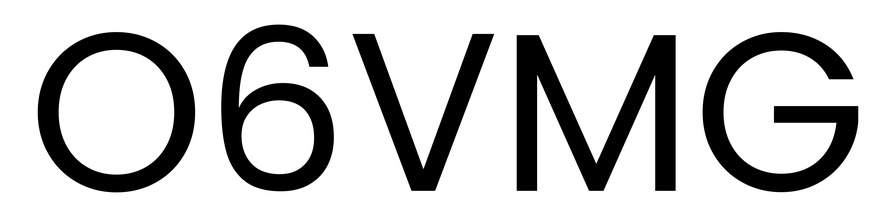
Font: Poppins-Regular